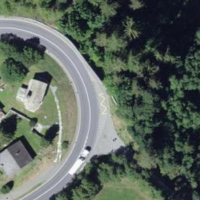
EUNIS habitat code: 26
Species observed at this site:
Fringilla coelebs
Calamia tridens